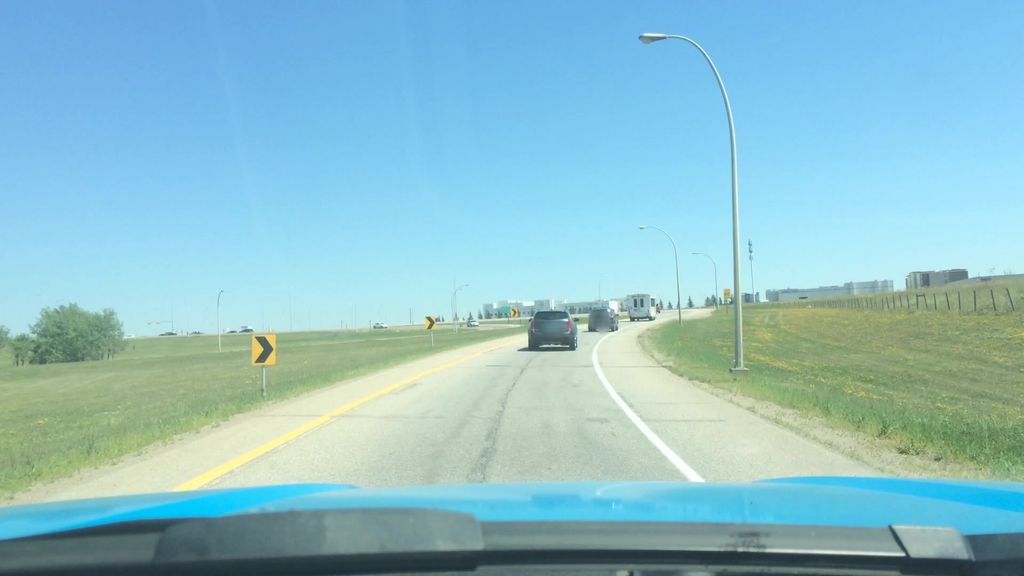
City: calgary